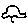
Label: car